Current action and preconditions to check: trajectory_clear

Your task: For each precondition in the list above, predict whether it will hold at this action.

Consider the current scene as observed from the mobile robot's camera, and analyze the predicted future states of all dynamic agents (e.g., people, animals, vehicles, or any moving entities) within the NEXT SECOND.

IMPORTANT: Only answer "very likely" if you are absolutely certain—based on strong, clear evidence—that a dynamic agent will violate the precondition in the predicted future state. Do NOT answer "very likely" for unlikely, ambiguous, or low-probability risks.

Ask yourself for each precondition: Is there a high probability, with clear and convincing evidence, that the predicted future states of any dynamic agent will interfere with the predicted future state of the currently executing action within the NEXT SECOND, causing that precondition to fail?

Assess the risk level based on these predictions. Use "likely" or "very likely" if motions create a clear risk of interference.

Use "neutral" or "improbable" if agents are nearby but their predicted paths are clearly diverging or non-conflicting.

Failure Risk Categories: "very improbable", "improbable", "neutral", "likely", "very likely"

Answer Format: Output ONLY the probability_of_failure value from these categories: "very improbable", "improbable", "neutral", "likely", "very likely"

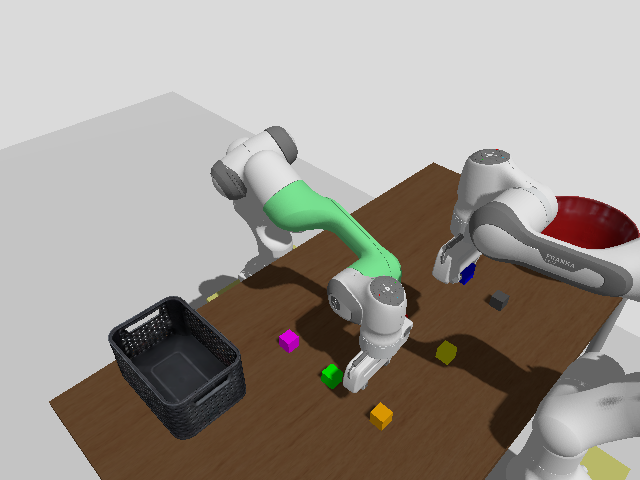

Answer: improbable